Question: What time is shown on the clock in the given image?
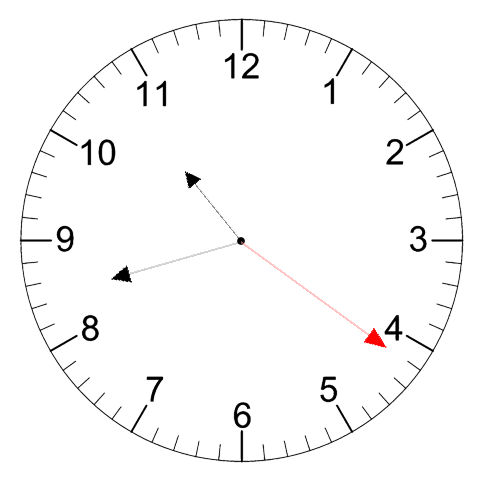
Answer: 10:42:21